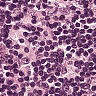
Metastatic tissue present: no